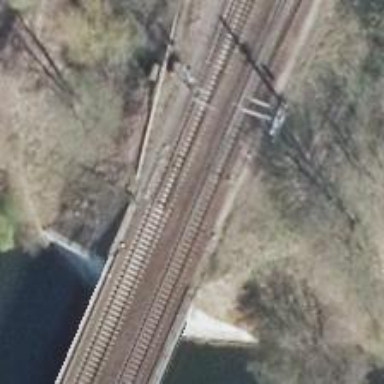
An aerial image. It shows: Railway with electrified contact lines.